Question: How can I let my plugin icon appear at here :
Another question : how to write with format like above picture? As you can see, there are hyperlinks and line breaks, but in the product configuration only plain text is allowed.
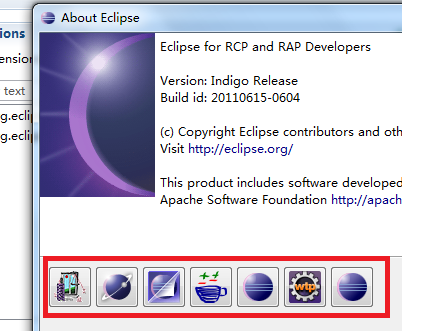
Answer: You will need a branding plugin. Here is <URL>.